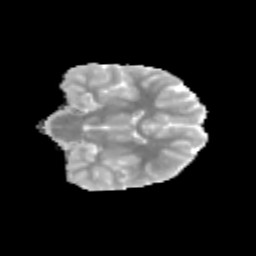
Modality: MD
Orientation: coronal
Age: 11
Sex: female
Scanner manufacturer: siemens
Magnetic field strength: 3 T
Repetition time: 3.8 s
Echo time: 0.07 s